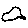
Label: bird